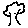
Label: tree